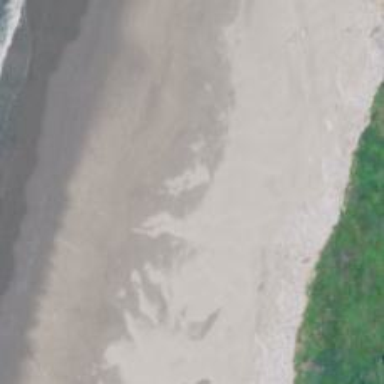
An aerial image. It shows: Scenic beach with natural beauty.